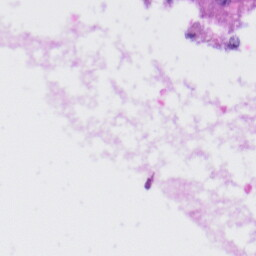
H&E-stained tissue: Liver